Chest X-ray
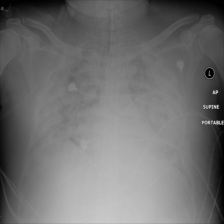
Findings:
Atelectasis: negative
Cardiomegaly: negative
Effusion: negative
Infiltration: positive
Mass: negative
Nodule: negative
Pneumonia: negative
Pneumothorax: negative
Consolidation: negative
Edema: negative
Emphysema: negative
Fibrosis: negative
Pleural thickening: negative
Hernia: negative